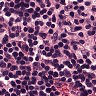
Metastatic tissue present: no